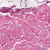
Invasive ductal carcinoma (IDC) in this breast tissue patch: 0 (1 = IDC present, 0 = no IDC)